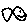
Label: fish